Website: bh-photo
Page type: payment
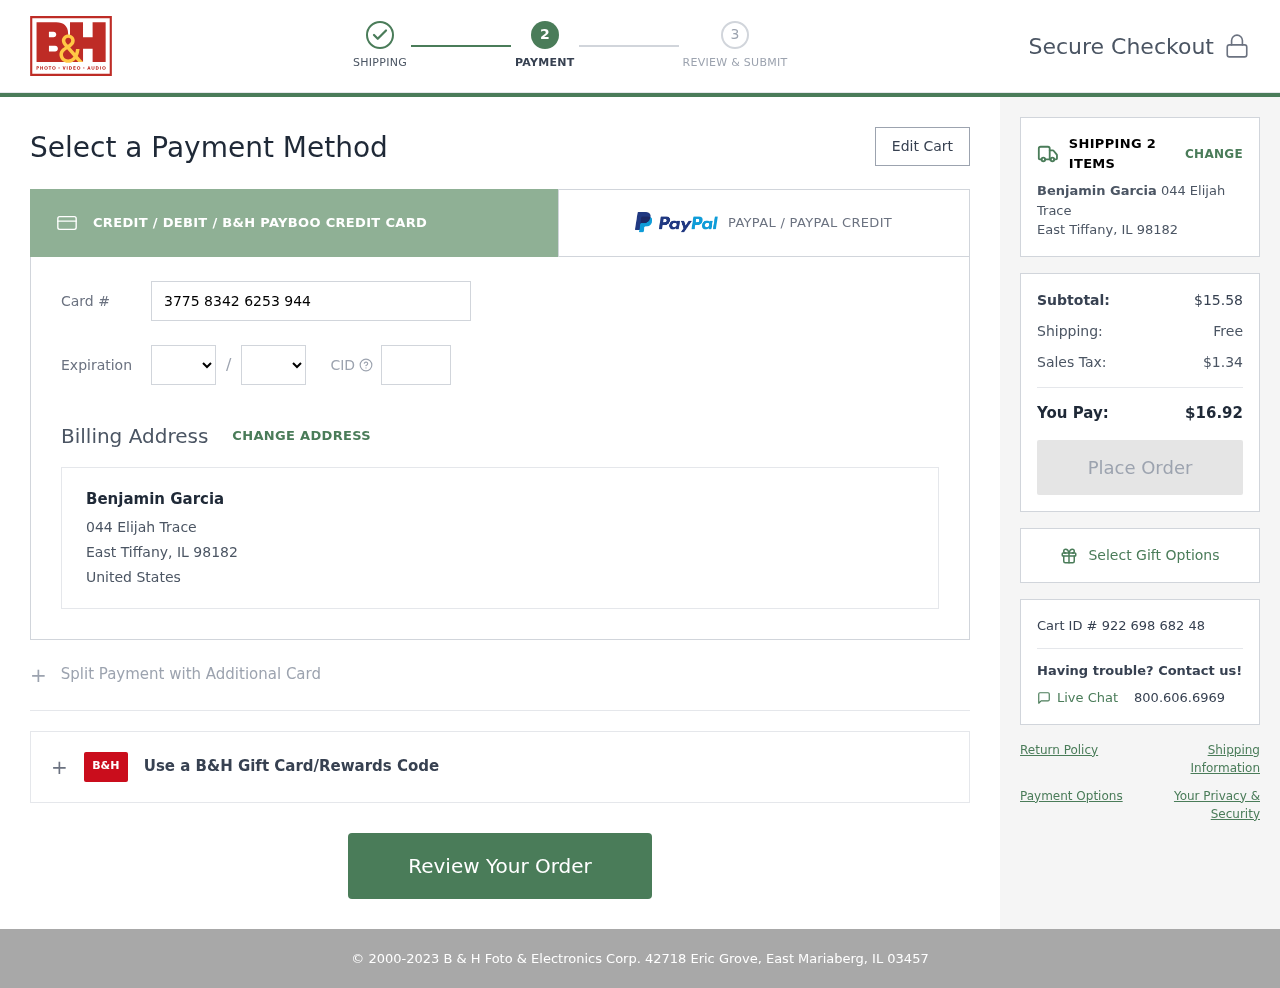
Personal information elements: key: PII_CARD_CVV
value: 0716
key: PII_CARD_EXPIRY_MONTH
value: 01
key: PII_CARD_EXPIRY_YEAR
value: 29
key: PII_CARD_NUMBER
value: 3775 8342 6253 944
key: PII_CITY_STATE_ZIP
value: East Tiffany, IL 98182
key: PII_COUNTRY
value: United States
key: PII_FULLNAME
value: Benjamin Garcia
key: PII_STREET
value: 044 Elijah Trace
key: PII_FULLNAME2
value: Benjamin Garcia
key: PII_CITY
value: East Tiffany
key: PII_STATE_ABBR
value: IL
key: PII_POSTCODE
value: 98182
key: PII_POSTCODE_FULL
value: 98182
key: PII_CITY_STATE
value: East Tiffany, IL
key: PII_POSTCODE_NUMERIC
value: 98182
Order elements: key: ORDER_NUM_ITEMS
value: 2
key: ORDER_SUBTOTAL
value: $15.58
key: ORDER_SHIPPING_COST
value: Free
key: ORDER_TAX
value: $1.34
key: ORDER_TOTAL
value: $16.92
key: ORDER_ID
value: Cart ID # 922 698 682 48